Question: Often when I am saving a PNG-24 file with transparent areas for web in Photoshop, the file size gets larger when I deselect the transparency option.

On the file I was just working on, the file size with transparency was 45.28k, but without transparency it was 53.71k, which is not an insignificant difference.
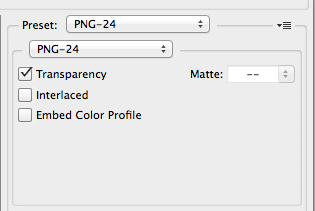
Answer: Simplified answer: PNGs save purely transparent pixels as a binary value, whereas they save values with color using the equivalent of an RGB or RGBA value (which takes much more space than one bit).
In actuality, pixels that are not purely transparent are grouped in chunks, which are analyzed for their color requirements and use the minimum applicable option for color depth in order to save space pre-compression. Before that happens, though, pixels are first examined to see if they are purely transparent in order to ensure both that they're represented accordingly and that other pixels do not become transparent in error. You can read more <URL>.